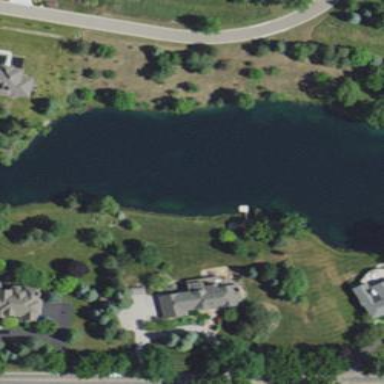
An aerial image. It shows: Peaceful pond surrounded by nature.